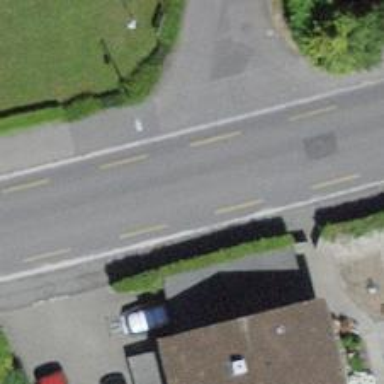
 featuring lanes for both cyclists and pedestrians."